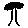
Label: tree